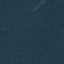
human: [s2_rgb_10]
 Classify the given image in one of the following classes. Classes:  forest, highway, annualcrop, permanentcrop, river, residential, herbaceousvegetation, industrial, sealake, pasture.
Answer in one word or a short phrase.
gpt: Forest